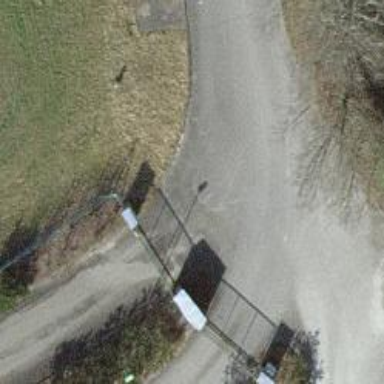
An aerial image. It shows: Gate.